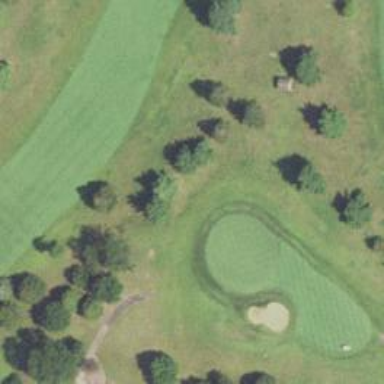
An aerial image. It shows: View of golf hole.